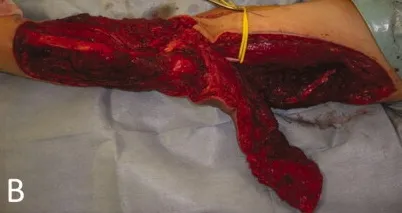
Intraoperative photographs of the patient in Case 1. (C) The radius was covered with a flap, and a mesh skin graft was performed on a portion of the skin where the forearm muscle was exposed.
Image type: medical_photograph (other_medical_photograph)